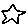
Label: star